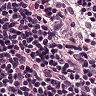
Metastatic tissue present: no